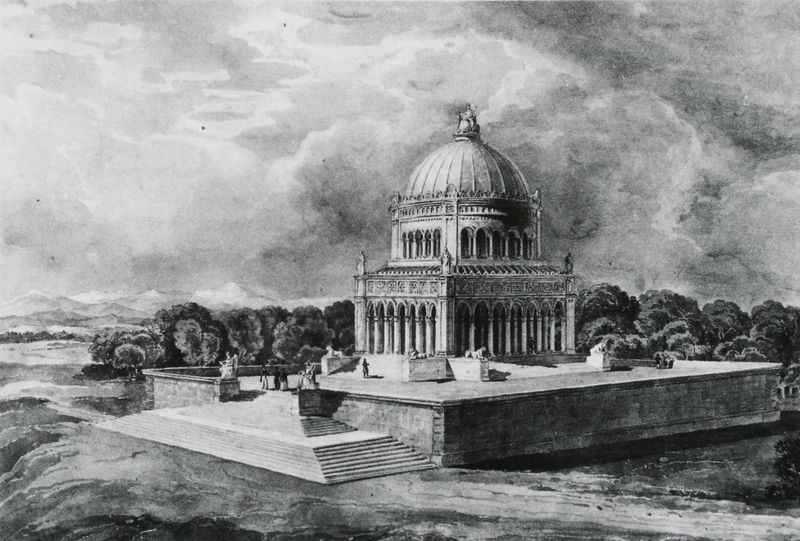
Titel: Ruhmeshalle, Vorentwurf
Künstler: Friedrich von Gärtner
Standort: München
Institution: Architekturmuseum der Technischen Universität
Schlagwörter: baum, berg, himmel, meer, schatten, wasser, weiß, wolken, bäume, himmerl, landschaft, menschen, grau, hintergrund, licht, marmor, schwarz, säule, säulen, zeichen, zeichnung, anlage, gebäude, gras, weg, leute, architektur, sockel, stein, steine, hügel, natur, wolen, kirche, boden, personen, renaissance, wald, rund, engel, statue, terrasse, wellen, bogen, berge, gebirge, grafik, graphik, vegetation, figuren, rundbogen, kuppel, brandung, treppe, treppen, stufe, stufen, podest, baumkronen, bögen, gewölbe, dom, kohle, ideal, schwarzweiss, radierung, stich, lithografie, entwurf, arkaden, pantheon, fries, skulpturen, löwen, statuen, mauern, antik, rundbögen, kapelle, wäldchen, freitreppe, tempel, löwe, heiligtum, wipfel, fantasie, quadrat, aufstieg, grabmal, bauwerk, zentralbau, stiegen, baukunst, maurisch, stiege, sklupturen, walf, skulpuren, katedrale, farbenlos, gras weiss, figutren